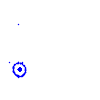
Particle: kaon